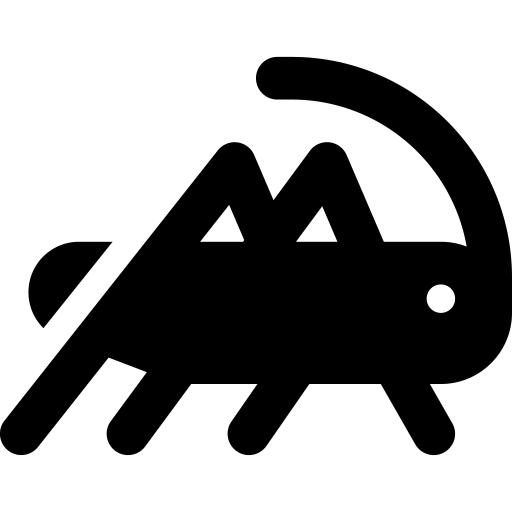
Tags: icon, FontAwesome, fa-icon, solid, locust